Question:
Above is the ribbonbar after I have logged in as a super user. The Admin option next to Host is completely gone
The site is running DNN6, the skin is only in the site portal folder, and it seems that all admin modules and options have gone away. Even the header, which I set in Site Settings (under Admin), went away!
Has anyone else had their admin options completely disappear on them? Is it possible that the skin is messing it up (all other sites use the same _default menu files and they work fine)?
Thanks for any replies.
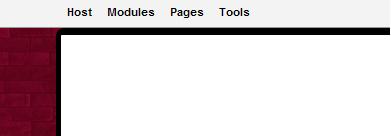
Answer: Can you check the database to see if those pages exist? What if you try to navigate to <URL> do you see the admin page and all the child pages there?